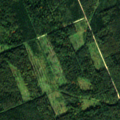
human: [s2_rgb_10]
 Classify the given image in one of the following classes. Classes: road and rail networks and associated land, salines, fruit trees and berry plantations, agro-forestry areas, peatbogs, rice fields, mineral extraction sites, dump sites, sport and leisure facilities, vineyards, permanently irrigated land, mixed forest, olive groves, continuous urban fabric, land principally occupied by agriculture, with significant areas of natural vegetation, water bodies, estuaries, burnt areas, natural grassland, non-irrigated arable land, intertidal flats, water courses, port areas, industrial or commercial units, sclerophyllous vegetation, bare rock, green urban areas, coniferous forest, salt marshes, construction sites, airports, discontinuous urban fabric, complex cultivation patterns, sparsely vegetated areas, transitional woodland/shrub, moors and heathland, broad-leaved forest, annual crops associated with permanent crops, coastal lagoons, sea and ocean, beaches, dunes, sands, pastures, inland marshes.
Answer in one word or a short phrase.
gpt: coniferous forest, mixed forest